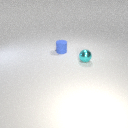
small cyan metal sphere to the right of small blue rubber cylinder